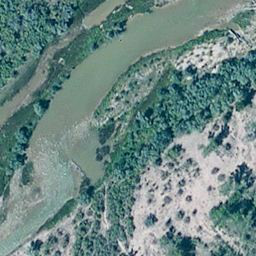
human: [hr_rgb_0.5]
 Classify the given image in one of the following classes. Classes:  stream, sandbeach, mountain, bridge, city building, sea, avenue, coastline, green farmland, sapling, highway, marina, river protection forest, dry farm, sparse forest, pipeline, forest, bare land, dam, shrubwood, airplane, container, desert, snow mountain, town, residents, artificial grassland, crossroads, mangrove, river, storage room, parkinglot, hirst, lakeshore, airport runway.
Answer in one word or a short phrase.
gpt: river